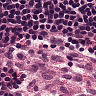
Metastatic tissue present: no